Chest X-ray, PA view. Patient: 30 years old, sex M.
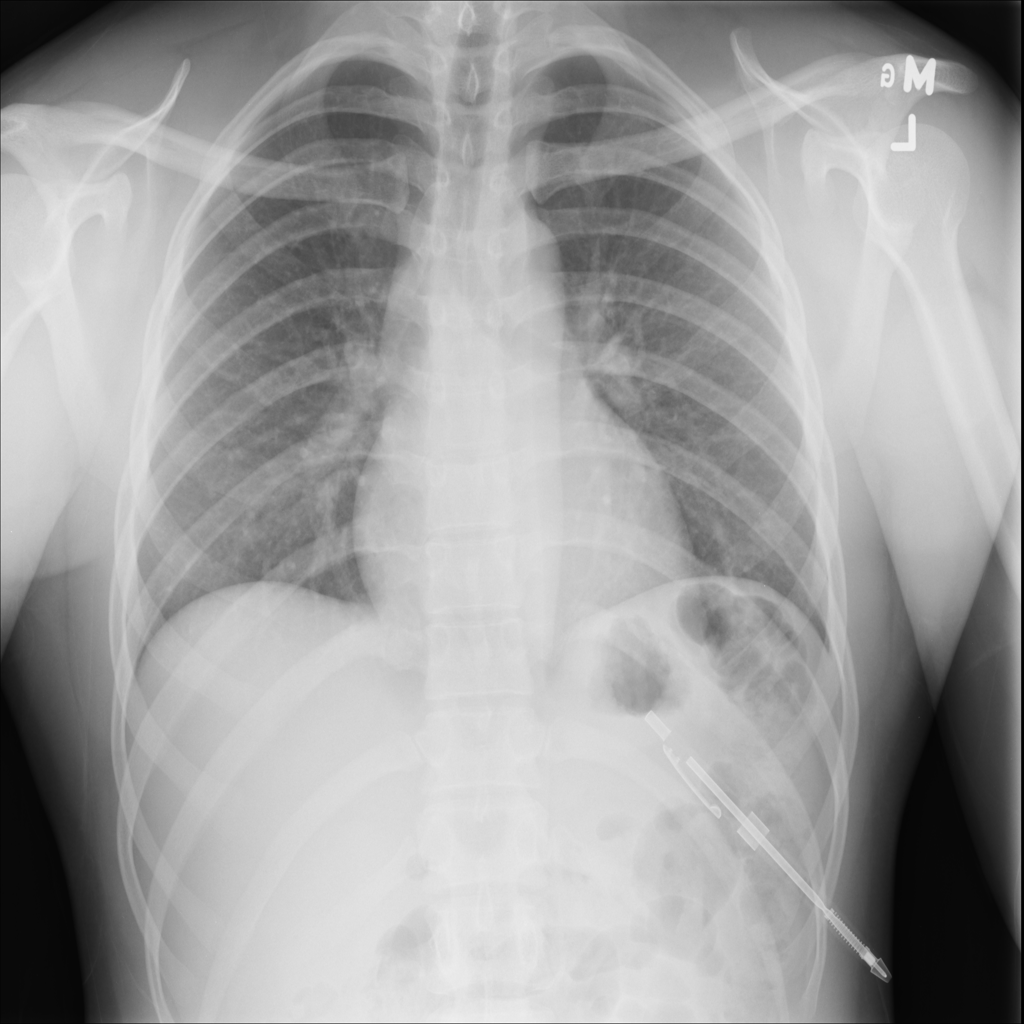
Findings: No Finding